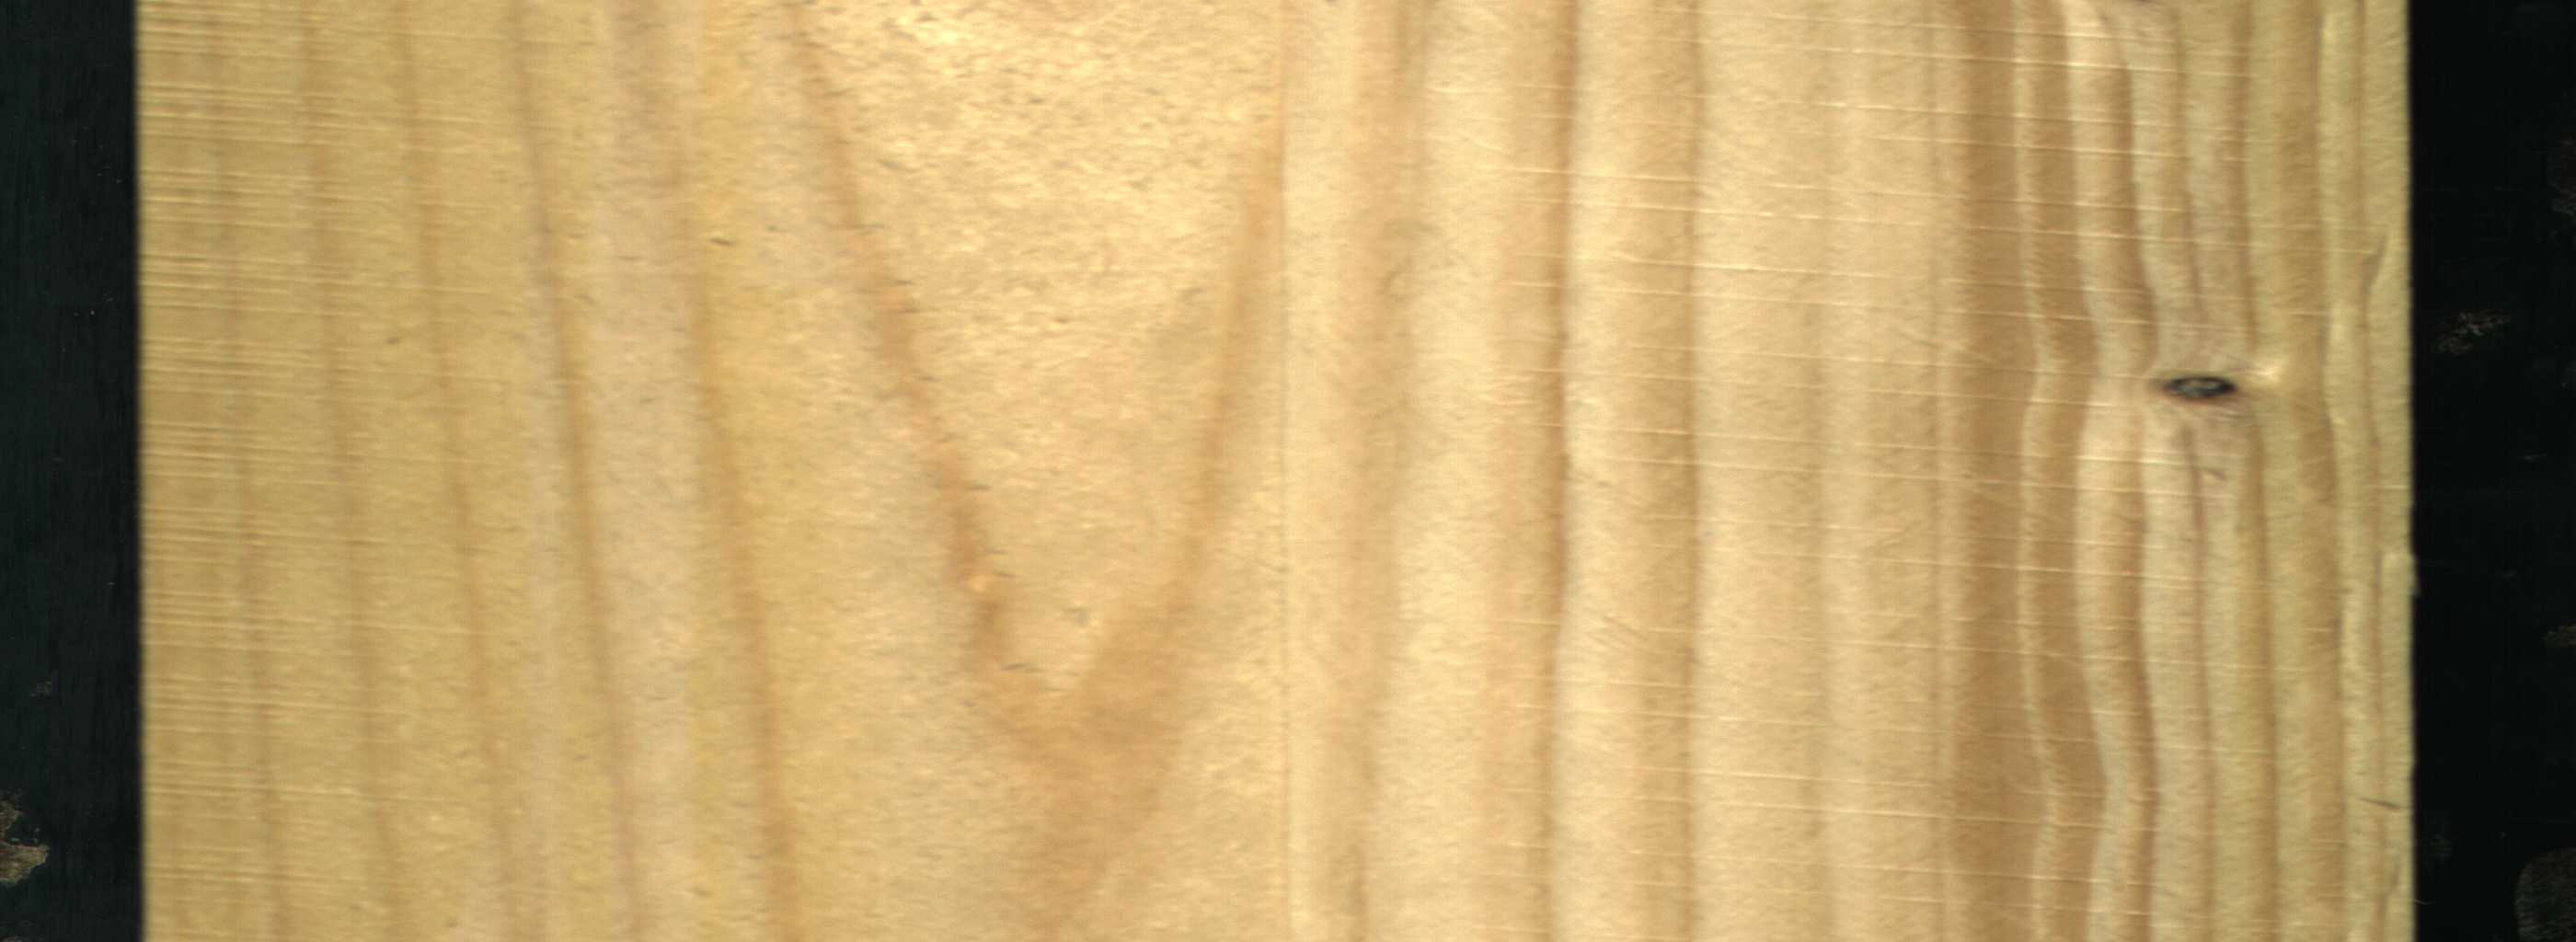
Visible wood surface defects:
Quartzity
Dead_Knot